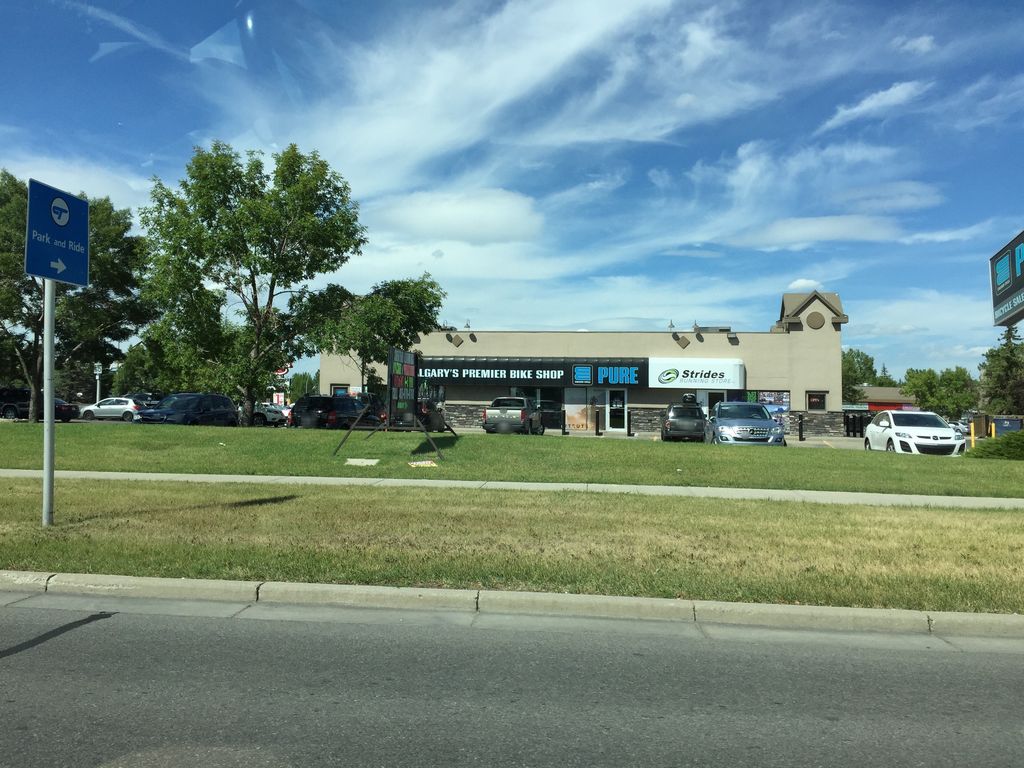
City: calgary